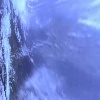
Label: cloud